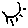
Label: sun